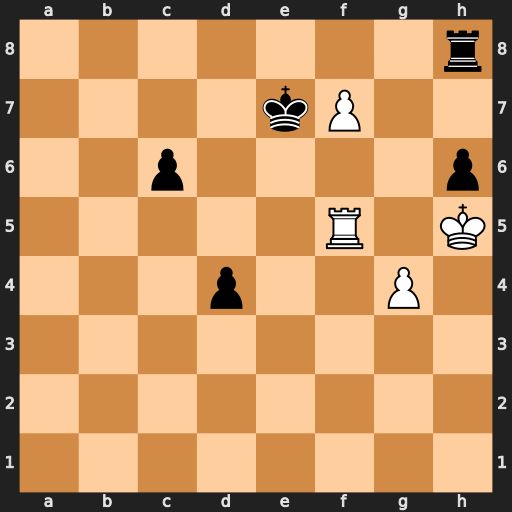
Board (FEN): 7r/4kP2/2p4p/5R1K/3p2P1/8/8/8
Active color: w
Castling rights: -
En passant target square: -
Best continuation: Kg6